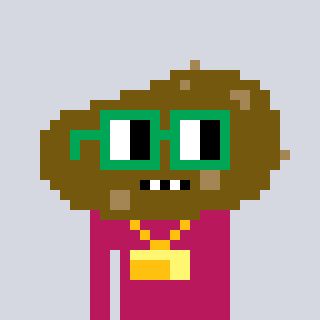
a pixel art character with square green glasses, a potato-shaped head and a darkpink-colored body on a cool background